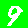
Digit: 9